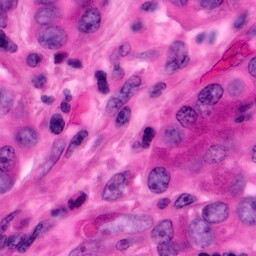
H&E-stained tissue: Pancreatic